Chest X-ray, AP view. Patient: 59 years old, sex F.
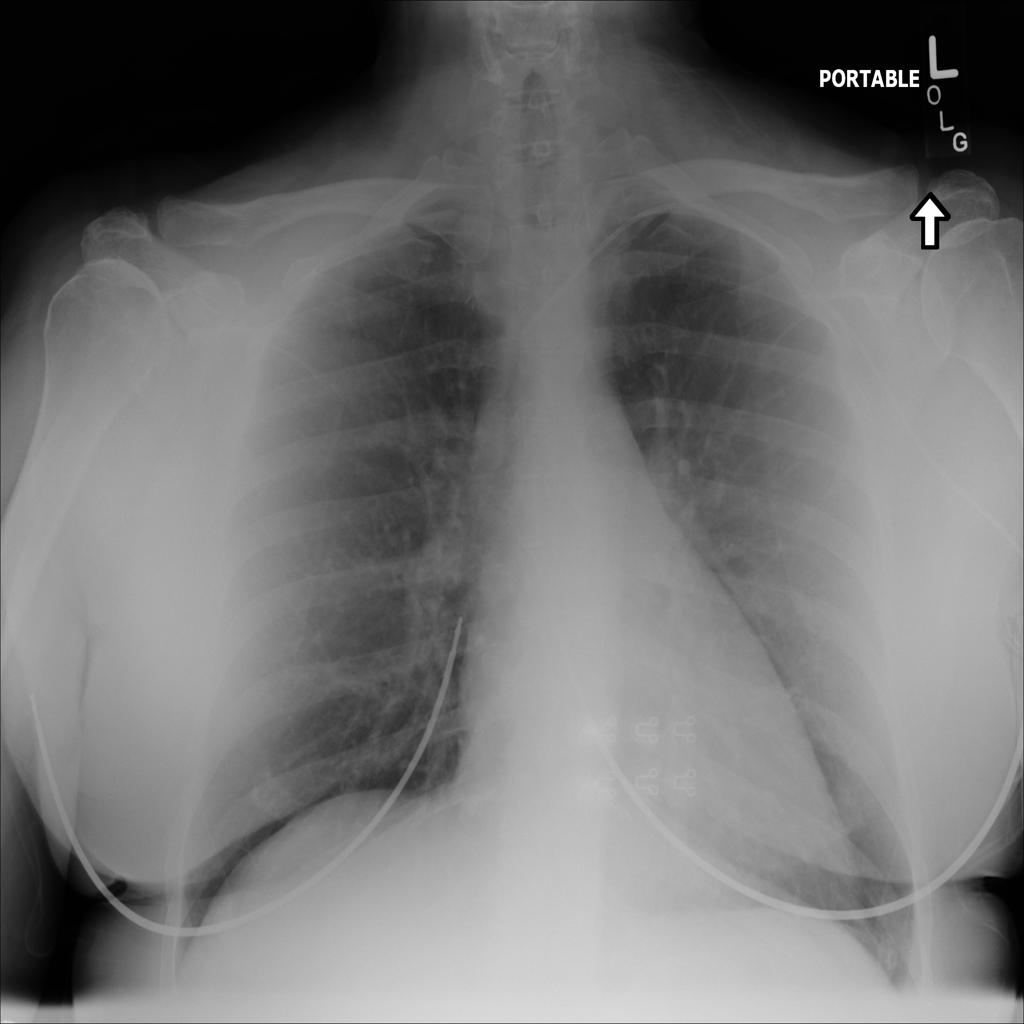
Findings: No Finding